Interaction volume radius: 5 \u00c5
Interaction volume height: 15 \u00c5
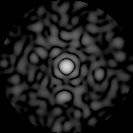
Disorder parameter: 0.8552